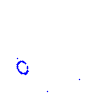
Particle: proton